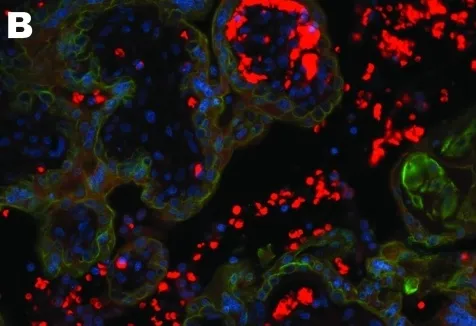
Tissue sample from 30-year-old primigravida patient exposed to seasonal influenza (H1N1). B) Dual-stained immunofluorescent assay showing antibodies to influenza A virus (H1N1) (tetramethylrhodamine isothiocyanate, red) and cytokeratin (fluorescein isothiocyanate, green) in intravillous (fetal) and intervillous (maternal) space.
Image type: pathology (immunostaining)